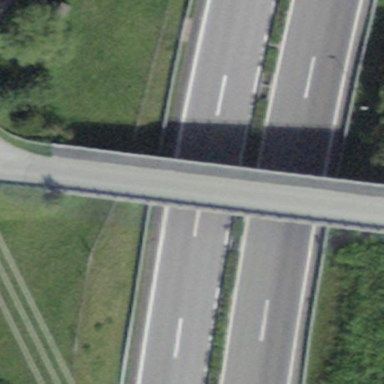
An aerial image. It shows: Man-made bridge.